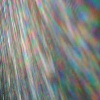
Label: sunburn